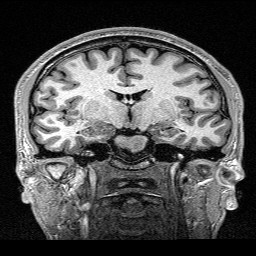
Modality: T1w
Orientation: sagittal
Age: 25
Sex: male
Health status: healthy
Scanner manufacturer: siemens
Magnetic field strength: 1.5 T
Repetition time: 2.73 s
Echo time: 0.00357 s